Question: Although I have included the proper dll as a refernce and although it builds and runs with success locally while debuging with VS when I publish the website to the server I get the following error. The relevant dll is published to the server as well but is seems that the server cannot locate the assembly. What am I doing wrong? Should I add the path of the dll in the webconfgi file?

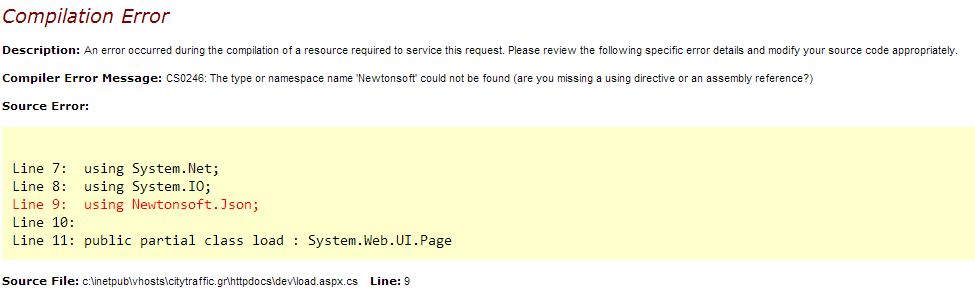
Answer: make sure to check your added references in the solution explorer to see if its properties are set to "copy local" TRUE